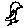
Label: bird